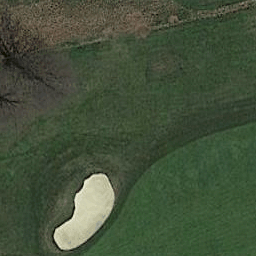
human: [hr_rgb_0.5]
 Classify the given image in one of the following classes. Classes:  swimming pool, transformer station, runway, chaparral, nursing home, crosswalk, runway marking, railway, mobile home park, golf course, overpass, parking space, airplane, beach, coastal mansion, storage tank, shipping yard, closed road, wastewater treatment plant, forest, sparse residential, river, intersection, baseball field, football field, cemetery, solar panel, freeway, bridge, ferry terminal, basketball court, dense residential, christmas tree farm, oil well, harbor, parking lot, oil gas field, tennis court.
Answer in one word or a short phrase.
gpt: golf course